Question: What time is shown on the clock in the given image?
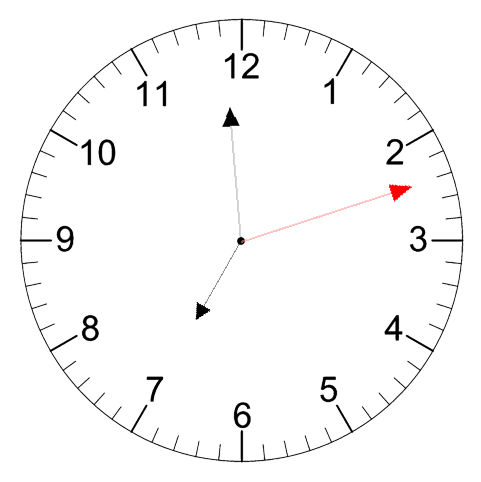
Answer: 06:59:12